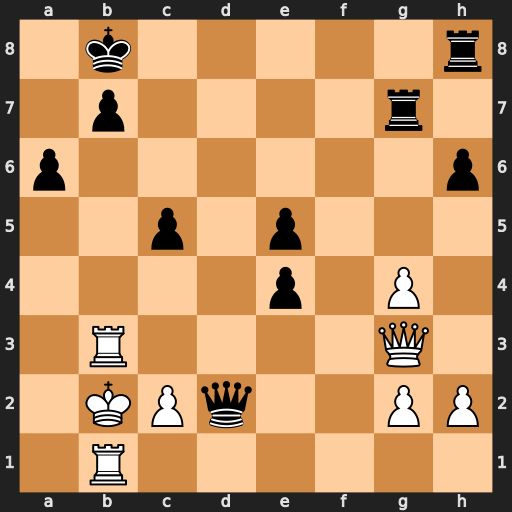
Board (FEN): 1k5r/1p4r1/p6p/2p1p3/4p1P1/1R4Q1/1KPq2PP/1R6
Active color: w
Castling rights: -
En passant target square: -
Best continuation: Qxe5+ Ka8 Qxg7